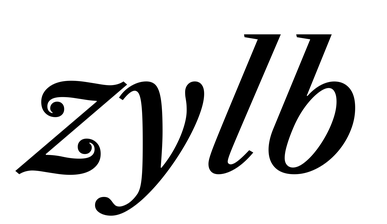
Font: LibreCaslonText-Italic_Medium_Italic